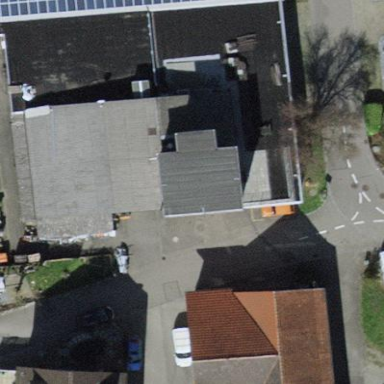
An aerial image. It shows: Part of building with dark gray roof.